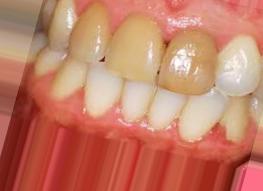
Condition: Tooth Discoloration